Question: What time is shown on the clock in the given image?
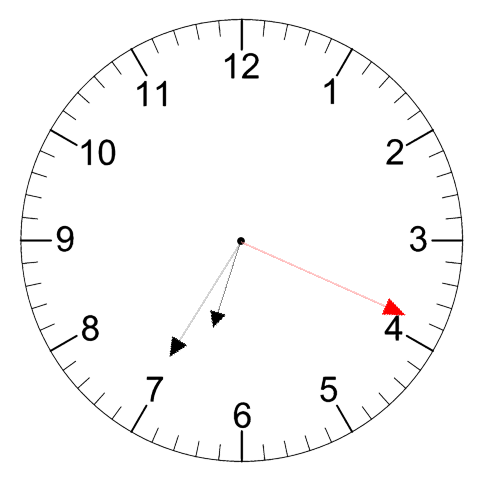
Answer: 06:35:19